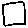
Label: square